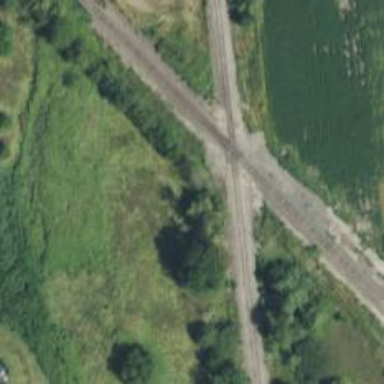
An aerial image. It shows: Railway junction.